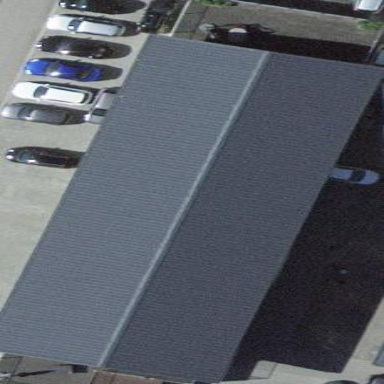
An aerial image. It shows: Garage building.